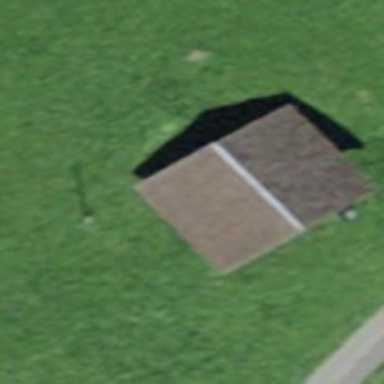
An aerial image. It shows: Barn.